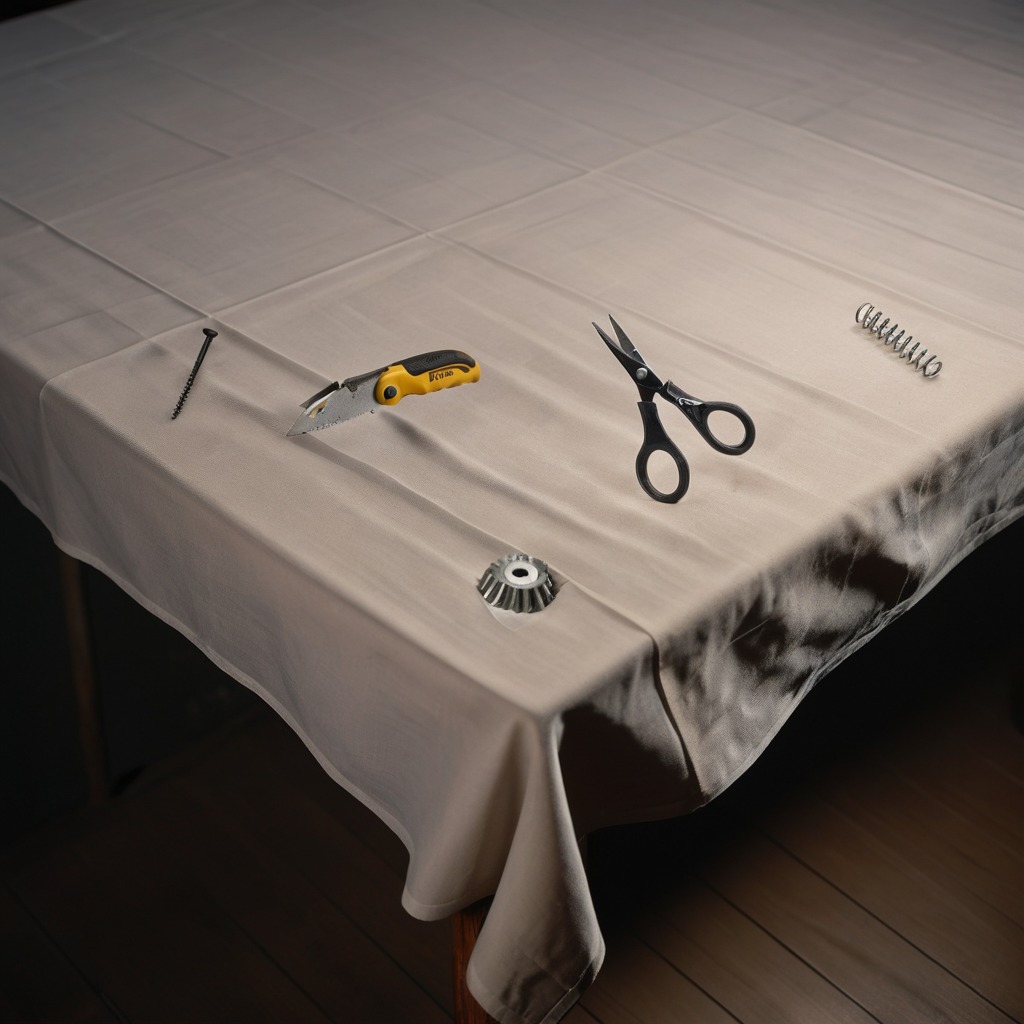
A steel gear with teeth, a utility knife, a metal machine screw, a coiled metal spring, and a pair of scissors are lying on a wooden table.